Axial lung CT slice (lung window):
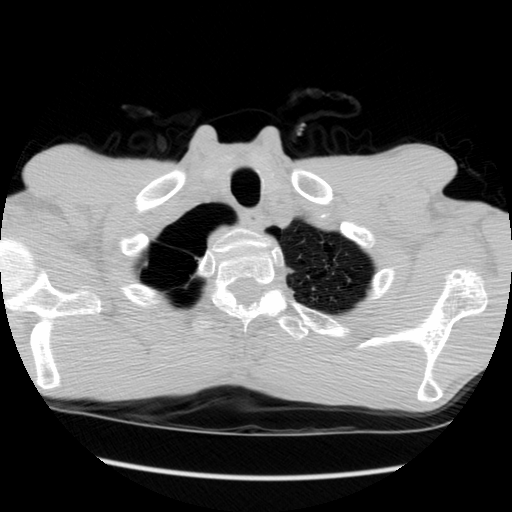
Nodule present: no